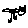
Label: triangle